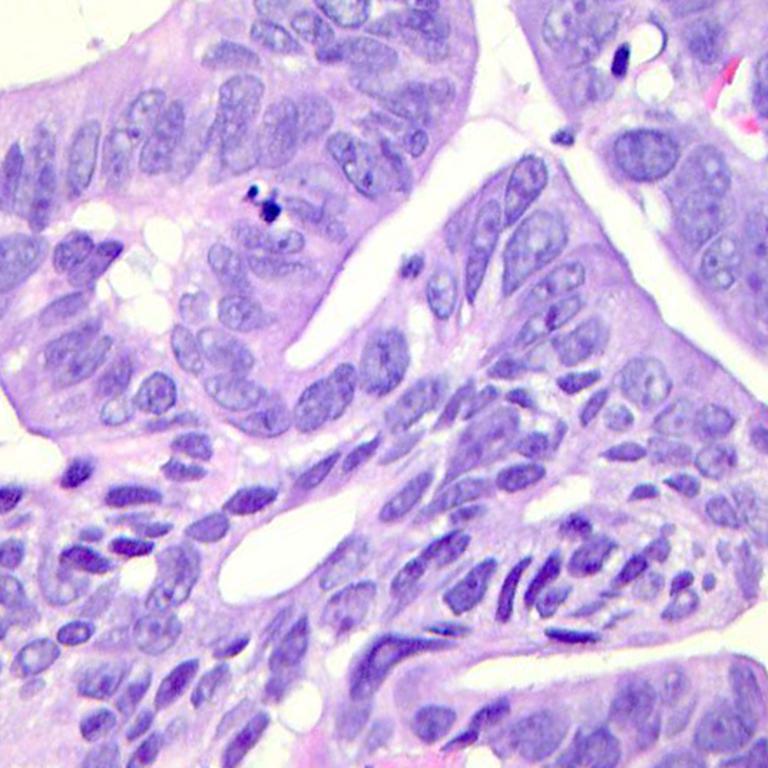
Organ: colon
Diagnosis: adenocarcinomas